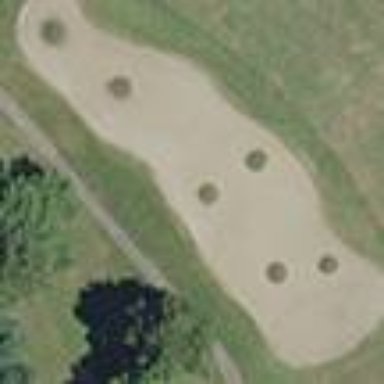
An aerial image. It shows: Golf bunker filled with sandy terrain.